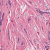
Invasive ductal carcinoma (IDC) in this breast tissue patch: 1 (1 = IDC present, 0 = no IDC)